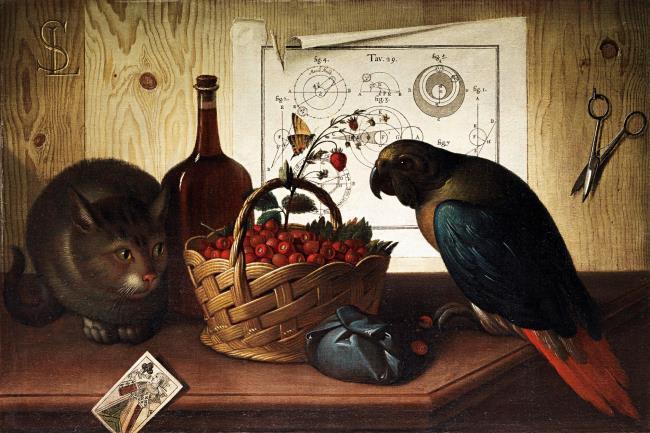
Title: Still life with cat and parrot
Artist: Sebastiano Lazzari
Earliest date: 1750
Latest date: 1800
Genre: painting
Iconography: Still Life
Keywords: still life, table, cat (domestic), parrots (guide term), playing card, bottle, strawberry, basket, sack (generic container), scissors, astronomy, print (depicted), wooden background